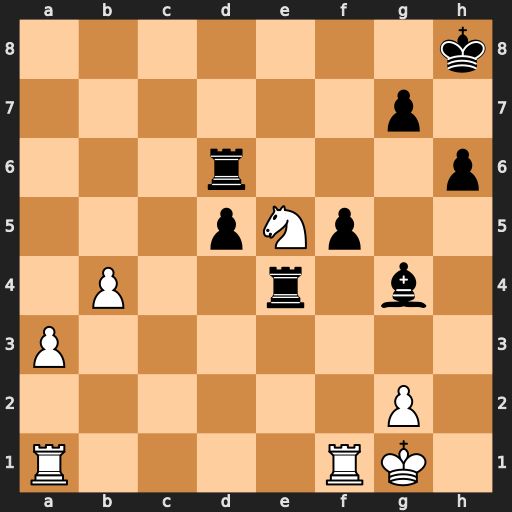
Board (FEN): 7k/6p1/3r3p/3pNp2/1P2r1b1/P7/6P1/R4RK1
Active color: w
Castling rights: -
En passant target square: -
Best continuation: Nf7+ Kh7 Nxd6